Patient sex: M
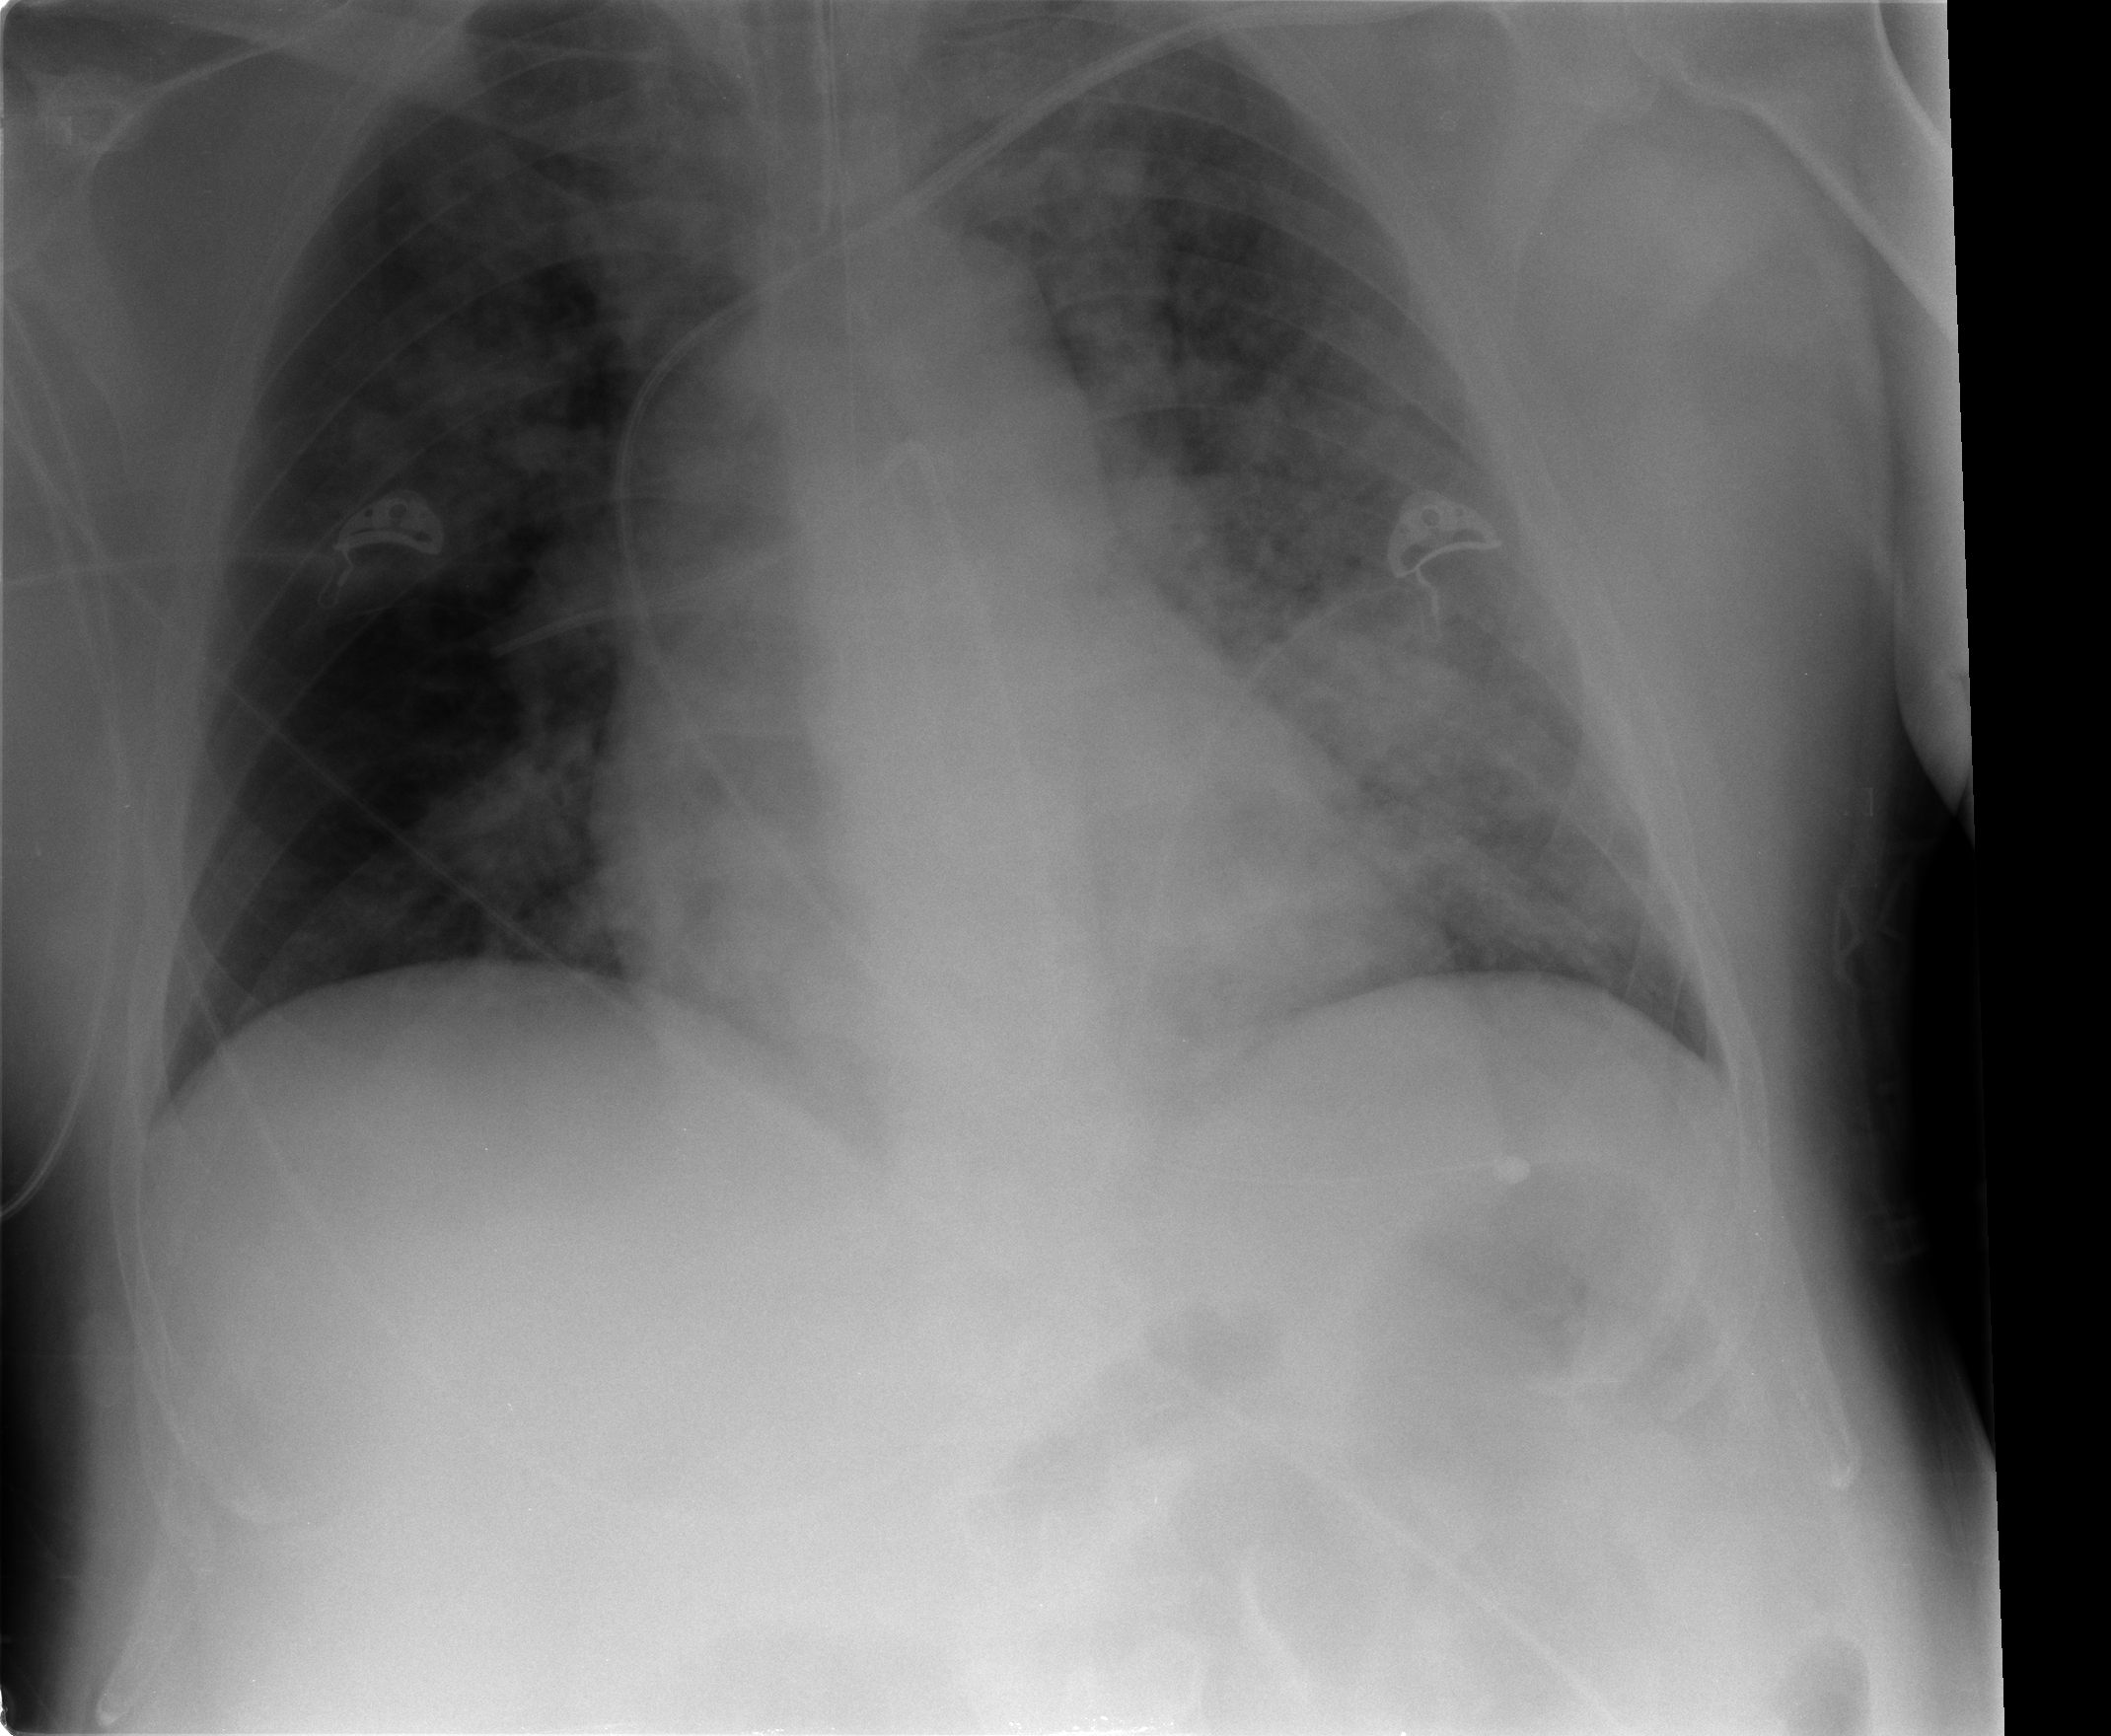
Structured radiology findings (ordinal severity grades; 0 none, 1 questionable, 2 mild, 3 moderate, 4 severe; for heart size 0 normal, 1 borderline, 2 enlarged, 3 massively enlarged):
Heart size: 0
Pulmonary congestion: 2
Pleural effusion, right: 0
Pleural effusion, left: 0
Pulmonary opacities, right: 3
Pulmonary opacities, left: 3
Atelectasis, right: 0
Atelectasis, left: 2